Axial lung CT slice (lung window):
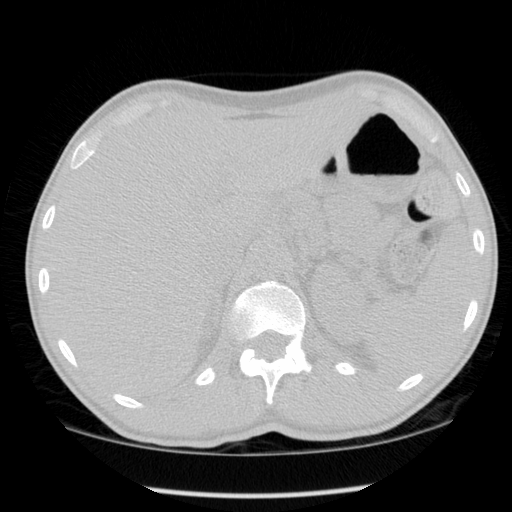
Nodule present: no